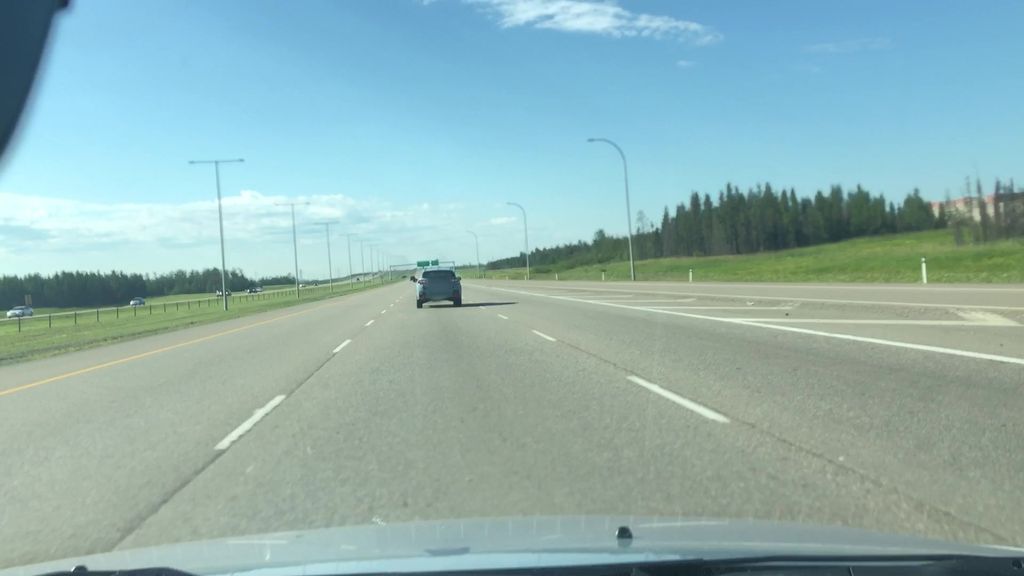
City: edmonton